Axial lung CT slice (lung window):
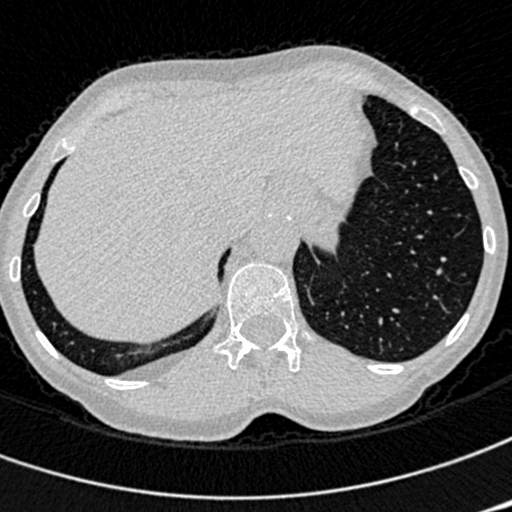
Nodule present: no